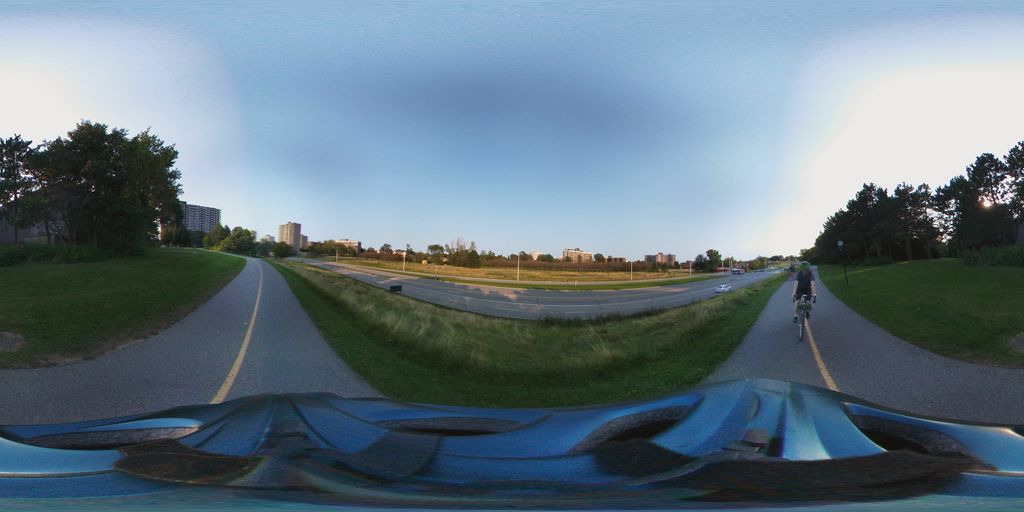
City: ottawa-gatineau